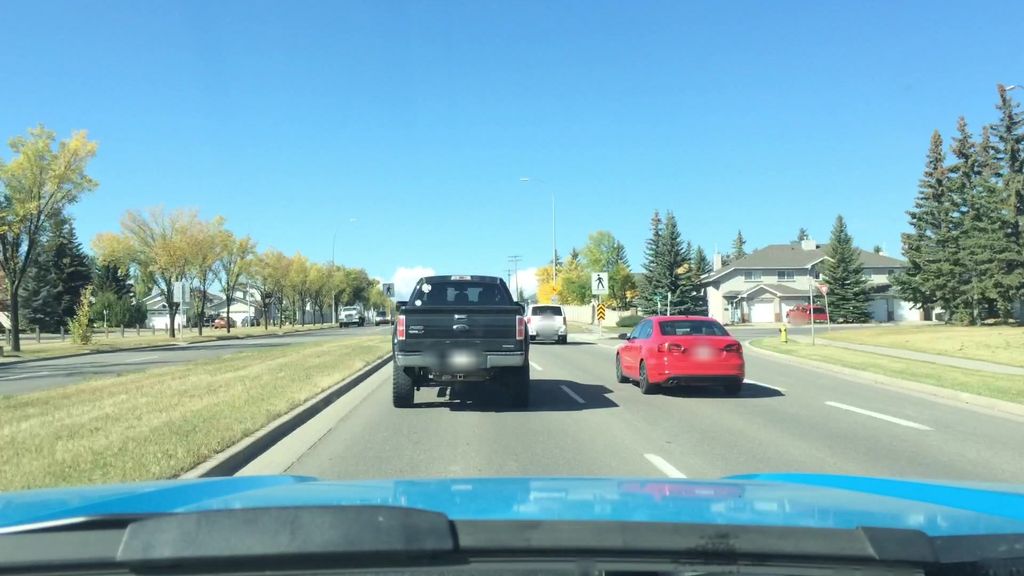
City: calgary